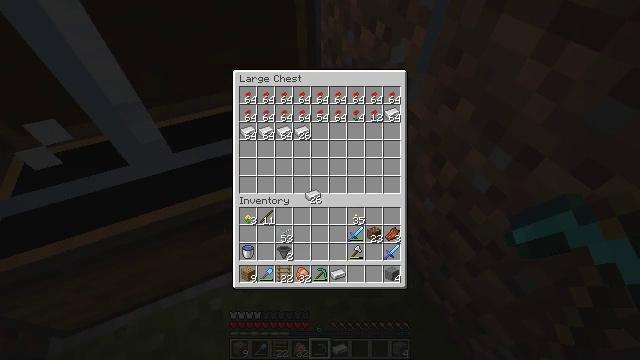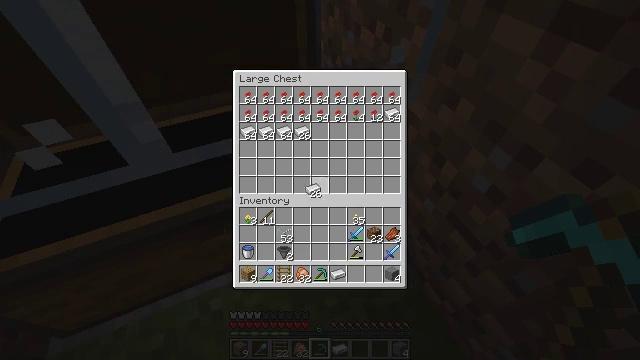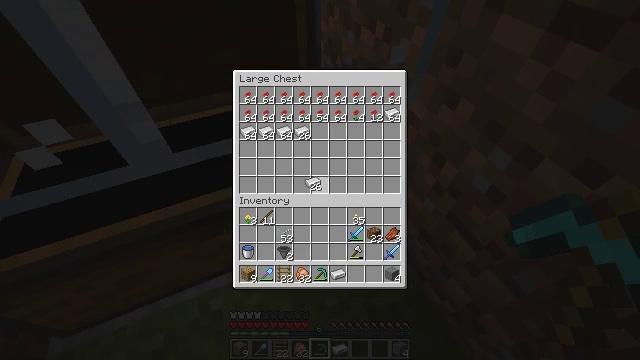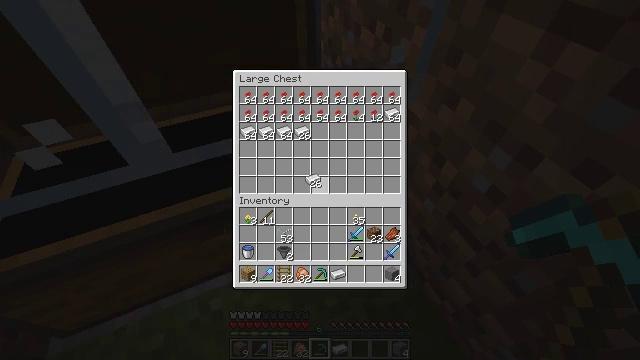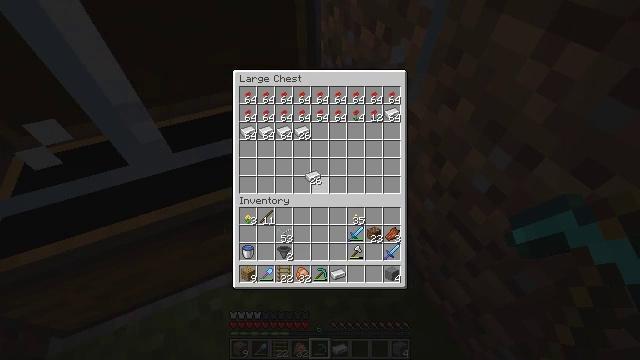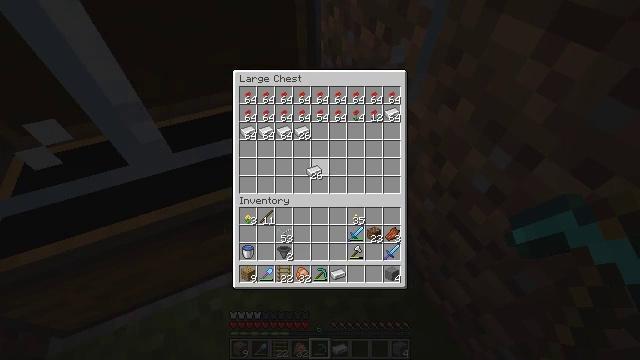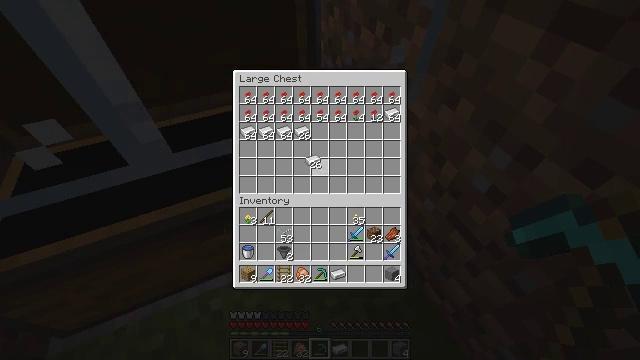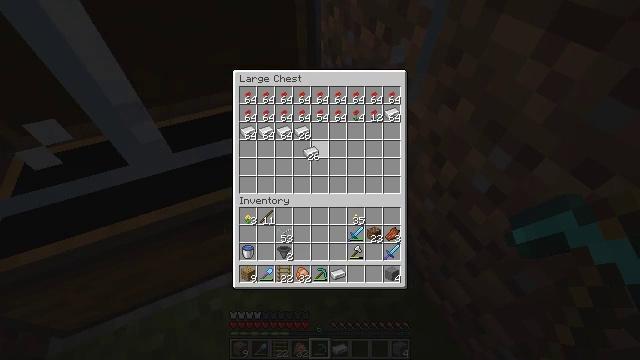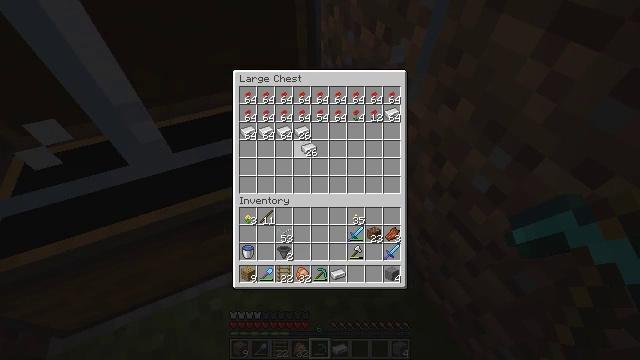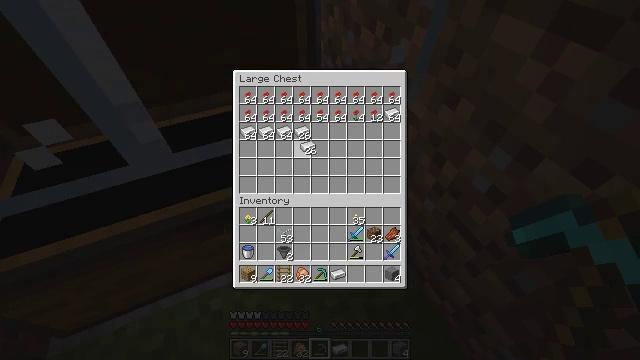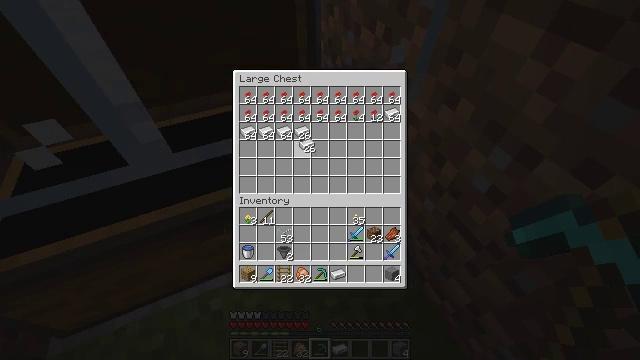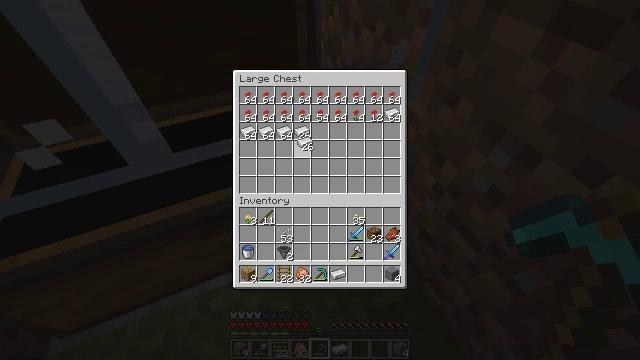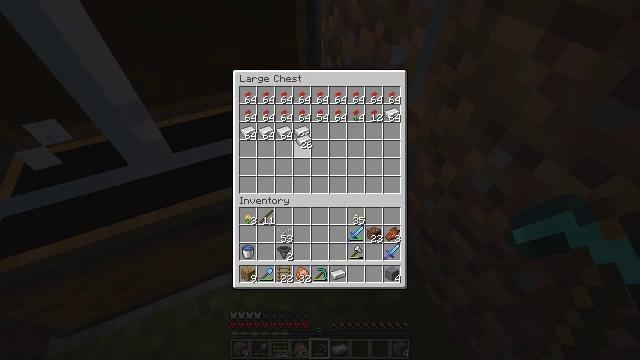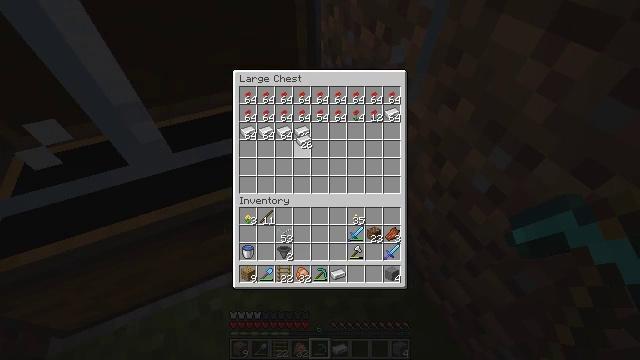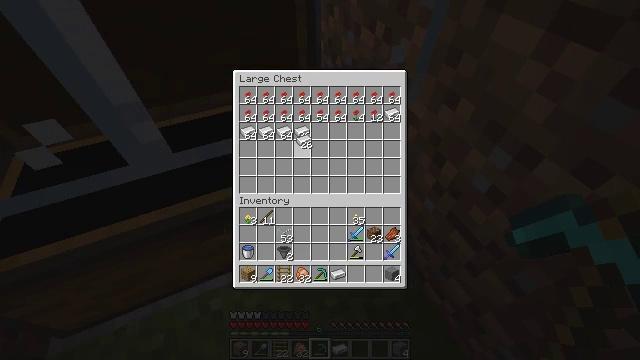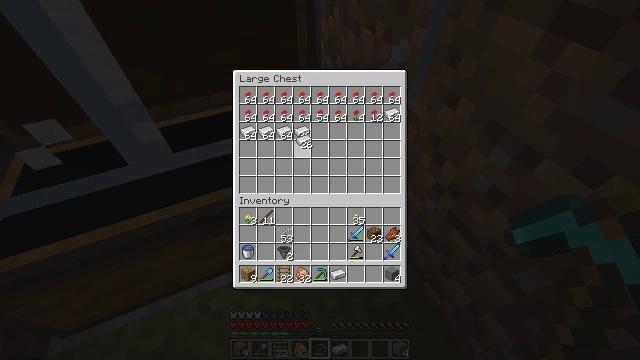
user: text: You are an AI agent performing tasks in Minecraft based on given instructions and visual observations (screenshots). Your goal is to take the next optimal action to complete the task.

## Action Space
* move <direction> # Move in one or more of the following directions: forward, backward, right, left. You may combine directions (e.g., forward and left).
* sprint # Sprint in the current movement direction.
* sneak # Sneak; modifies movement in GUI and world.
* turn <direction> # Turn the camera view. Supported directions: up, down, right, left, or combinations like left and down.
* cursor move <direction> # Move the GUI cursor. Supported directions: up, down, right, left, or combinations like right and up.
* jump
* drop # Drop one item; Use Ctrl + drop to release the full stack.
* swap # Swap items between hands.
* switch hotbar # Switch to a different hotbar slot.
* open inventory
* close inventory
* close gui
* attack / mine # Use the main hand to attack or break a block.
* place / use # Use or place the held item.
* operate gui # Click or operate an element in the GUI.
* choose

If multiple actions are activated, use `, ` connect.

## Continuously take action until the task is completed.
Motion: motion action
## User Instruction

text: Open the crafting table and make a stonecutter.
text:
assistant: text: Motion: no_op
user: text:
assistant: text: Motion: no_op
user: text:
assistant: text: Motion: no_op
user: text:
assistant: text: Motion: no_op
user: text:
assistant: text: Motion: no_op
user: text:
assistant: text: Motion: cursor move up
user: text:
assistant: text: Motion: cursor move up
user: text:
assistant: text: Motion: no_op
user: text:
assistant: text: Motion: no_op
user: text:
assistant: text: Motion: no_op
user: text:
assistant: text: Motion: no_op
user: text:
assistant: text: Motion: no_op
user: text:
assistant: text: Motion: no_op
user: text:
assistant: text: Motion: no_op
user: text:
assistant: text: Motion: operate gui
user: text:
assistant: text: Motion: operate gui
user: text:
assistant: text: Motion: operate gui
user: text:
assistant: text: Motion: no_op
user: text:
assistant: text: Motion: no_op
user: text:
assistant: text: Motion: no_op
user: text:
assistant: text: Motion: no_op
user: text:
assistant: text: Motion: no_op
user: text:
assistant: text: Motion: no_op
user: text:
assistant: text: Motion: no_op
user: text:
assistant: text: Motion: no_op
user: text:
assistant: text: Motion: no_op
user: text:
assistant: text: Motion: no_op
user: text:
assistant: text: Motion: no_op
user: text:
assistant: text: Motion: no_op
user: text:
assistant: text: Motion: no_op